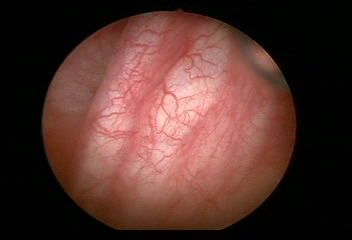
Modality: WLC
Class: Normal mucosa
Bladder cancer association: No